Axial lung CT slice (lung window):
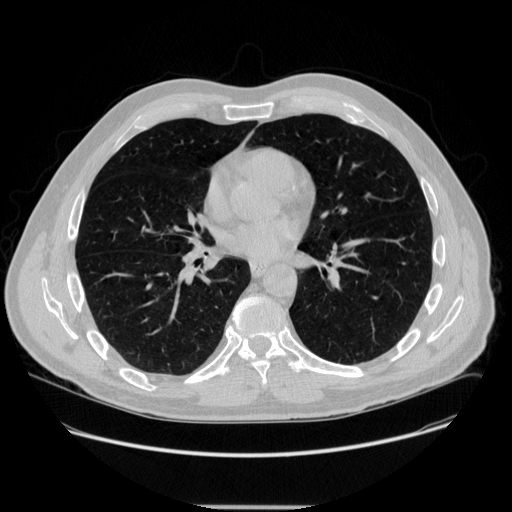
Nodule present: no